Question: How can I change the background of the menu Item which appears at the bottom, after clicking device menu button

I am using and the top ActionBar has a Blue background. Thought the same will be the background for the bottom menu. But its white. Looks like default. So, the icon doesn't look good on that white background. How can I change it to blue.
'''
<item name="android:panelBackground">@drawable/blue</item>
'''
But didn't work.
Thank You.
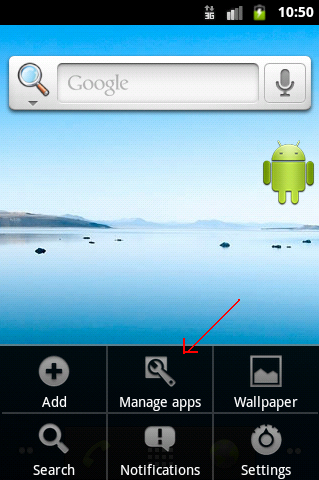
Answer: I had a similar requirements and i found this working solution. Use the following
'''
@Override
public boolean onCreateOptionsMenu(Menu menu) {
getMenuInflater().inflate(R.menu.menu, menu);
addOptionsMenuHackerInflaterFactory();
return true;
}
@SuppressWarnings("rawtypes")
static Class IconMenuItemView_class = null;
@SuppressWarnings("rawtypes")
static Constructor IconMenuItemView_constructor = null;
// standard signature of constructor expected by inflater of all View classes
@SuppressWarnings("rawtypes")
private static final Class[] standard_inflater_constructor_signature =
new Class[] { Context.class, AttributeSet.class };
protected void addOptionsMenuHackerInflaterFactory()
{
final LayoutInflater infl = getLayoutInflater();
infl.setFactory(new Factory()
{
public View onCreateView(final String name,
final Context context,
final AttributeSet attrs)
{
if (!name.equalsIgnoreCase("com.android.internal.view.menu.IconMenuItemView"))
return null; // use normal inflater
View view = null;
if (IconMenuItemView_class == null)
{
try
{
IconMenuItemView_class = getClassLoader().loadClass(name);
}
catch (ClassNotFoundException e)
{
// this OS does not have IconMenuItemView - fail gracefully
return null; // hack failed: use normal inflater
}
}
if (IconMenuItemView_class == null)
return null; // hack failed: use normal inflater
if (IconMenuItemView_constructor == null)
{
try
{
IconMenuItemView_constructor =
IconMenuItemView_class.getConstructor(standard_inflater_constructor_signature);
}
catch (SecurityException e)
{
return null; // hack failed: use normal inflater
}
catch (NoSuchMethodException e)
{
return null; // hack failed: use normal inflater
}
}
if (IconMenuItemView_constructor == null)
return null; // hack failed: use normal inflater
try
{
Object[] args = new Object[] { context, attrs };
view = (View)(IconMenuItemView_constructor.newInstance(args));
}
catch (IllegalArgumentException e)
{
return null; // hack failed: use normal inflater
}
catch (InstantiationException e)
{
return null; // hack failed: use normal inflater
}
catch (IllegalAccessException e)
{
return null; // hack failed: use normal inflater
}
catch (InvocationTargetException e)
{
return null; // hack failed: use normal inflater
}
if (null == view) // in theory handled above, but be safe...
return null; // hack failed: use normal inflater
// apply our own View settings after we get back to runloop
// - android will overwrite almost any setting we make now
final View v = view;
new Handler().post(new Runnable()
{
public void run()
{
v.setBackgroundDrawable(getResources().getDrawable(R.drawable.menubuttonselector));
// here use your own selector drawable
try
{
// in Android <= 3.2, IconMenuItemView implemented with TextView
// guard against possible future change in implementation
TextView tv = (TextView)v;
tv.setTextColor(Color.WHITE);
}
catch (ClassCastException e)
{
// hack failed: do not set TextView attributes
}
}
});
return view;
}
});
}
'''
it is a hacking solution . As i needed it once I could not give enough time to find if there is any side effect. But it served me perfectly. Hoping it will be helpful for you